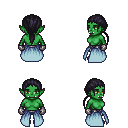
a pixel art fantasy rpg character, female body template, orc, green skin, overskirt, metal pants, raven ponytail hairstyle, metal gloves, maroon shoes, four views (front, back, left, right), 2x2 character sprite sheet, small pixel art, hard edges, no anti-aliasing